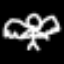
Label: angel